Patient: sex M, age 38
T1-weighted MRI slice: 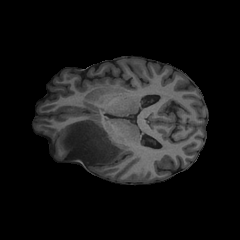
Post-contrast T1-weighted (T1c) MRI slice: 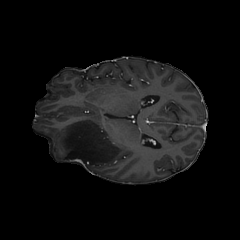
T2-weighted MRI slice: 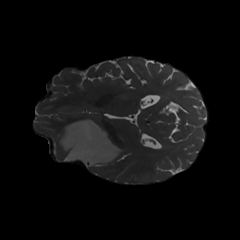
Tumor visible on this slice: yes
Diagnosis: Astrocytoma, IDH-mutant
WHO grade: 3